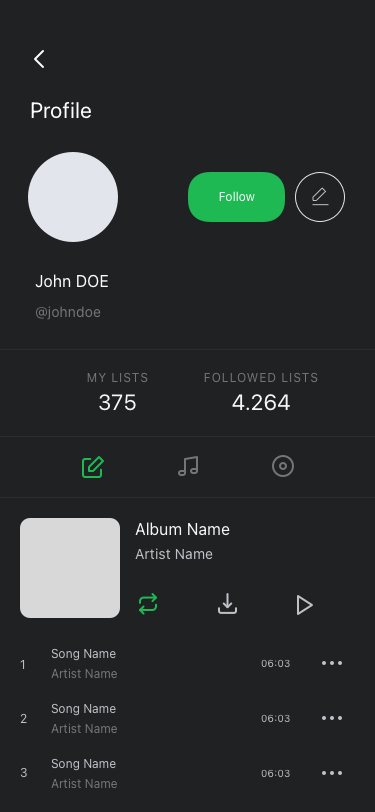
Text in this UI design:
3
Song Name
Artist Name
06:03
2
Song Name
Artist Name
06:03
1
Song Name
Artist Name
06:03
Artist Name
Album Name
4.264
FOLLOWED LISTS
375
MY LISTS
@johndoe
John DOE
Profile